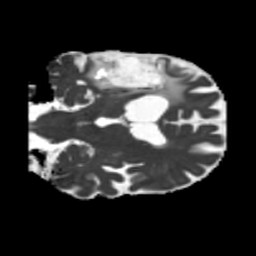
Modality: MD
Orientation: coronal
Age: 55
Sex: male
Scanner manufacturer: siemens
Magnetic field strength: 3 T
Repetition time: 5.25 s
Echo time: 0.08 s